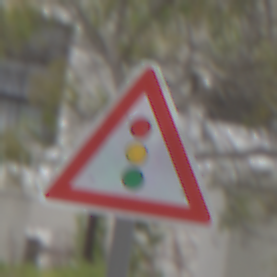
Verkehrszeichen: Lichtzeichenanlage
Umgebung: Outdoor, Urban
Tageszeit: Midday
Wetter: Overcast
Licht: Natural
Jahreszeit: NotSpecified
Kontrast: LowContrast